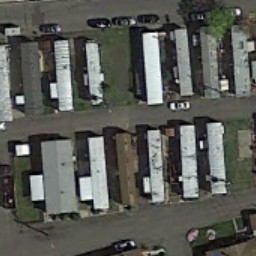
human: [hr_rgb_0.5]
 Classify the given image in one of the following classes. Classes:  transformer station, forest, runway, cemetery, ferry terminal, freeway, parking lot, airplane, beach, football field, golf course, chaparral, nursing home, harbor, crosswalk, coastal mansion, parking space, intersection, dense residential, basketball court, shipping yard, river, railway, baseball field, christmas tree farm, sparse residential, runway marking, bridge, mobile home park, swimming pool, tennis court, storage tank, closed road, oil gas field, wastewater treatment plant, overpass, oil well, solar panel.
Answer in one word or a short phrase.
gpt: mobile home park